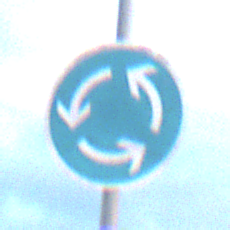
Verkehrszeichen: Kreisverkehr
Umgebung: Outdoor, Nature
Tageszeit: SunriseSunset
Wetter: PartlyCloudy
Licht: Natural
Jahreszeit: NotSpecified
Kontrast: LowContrast